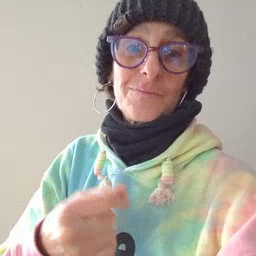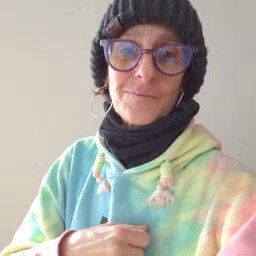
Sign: go